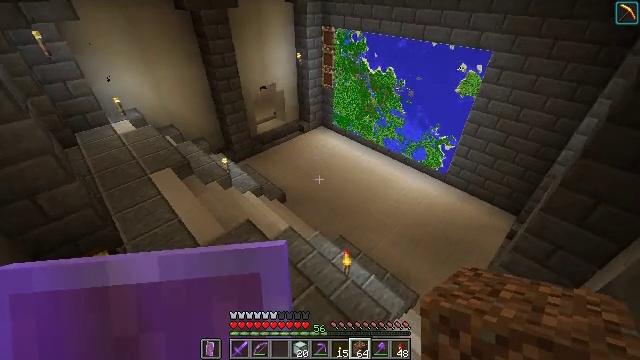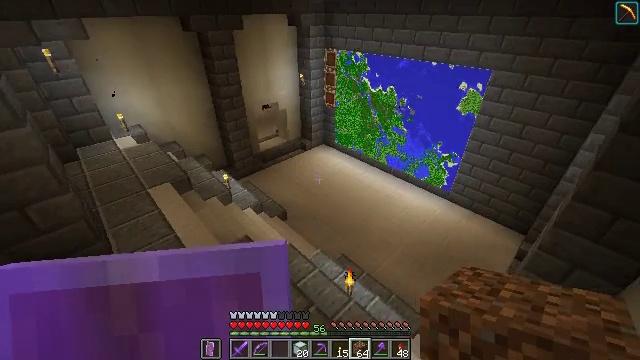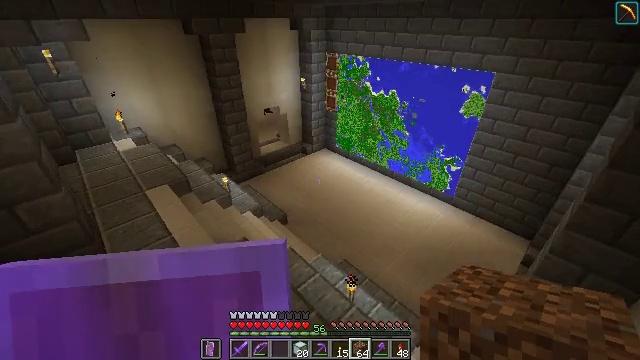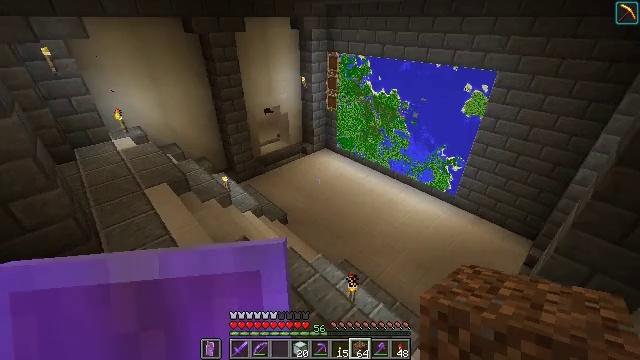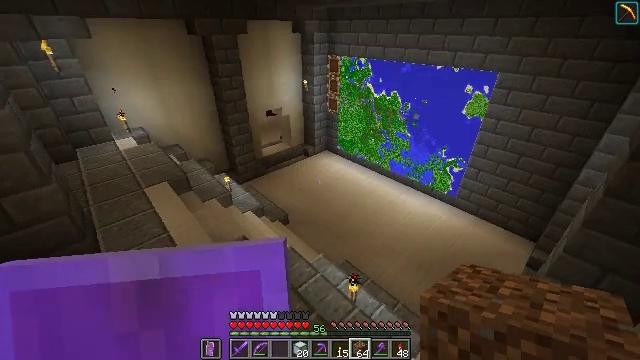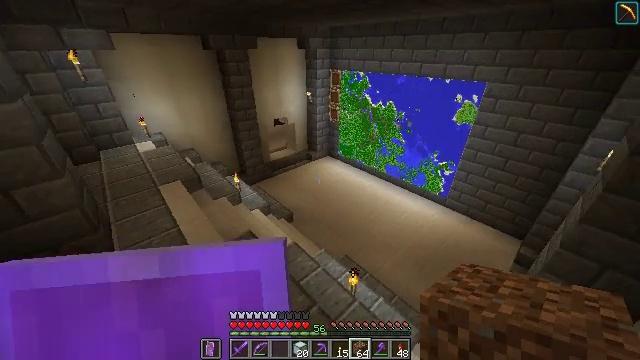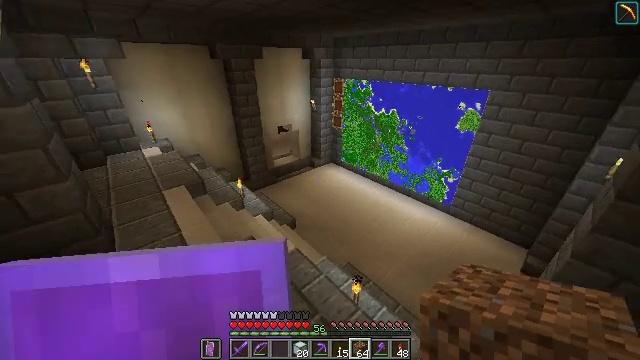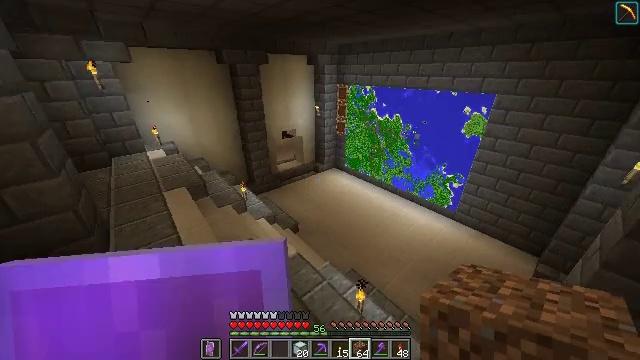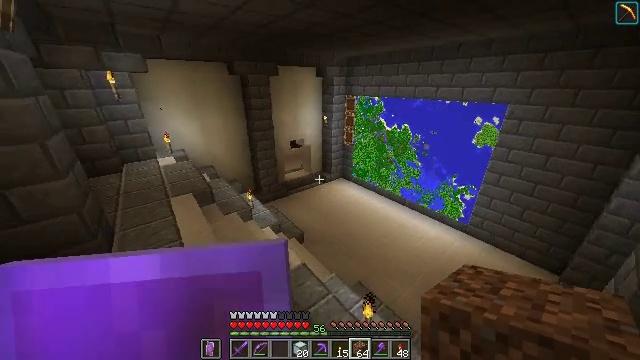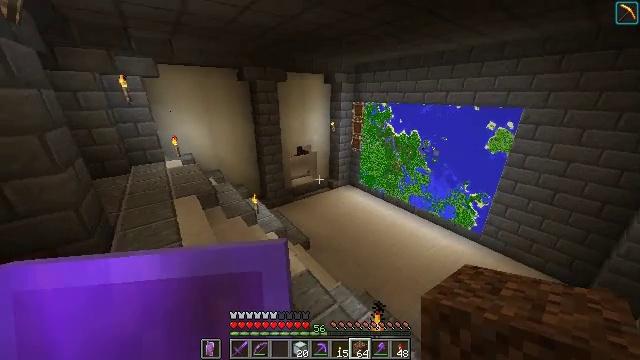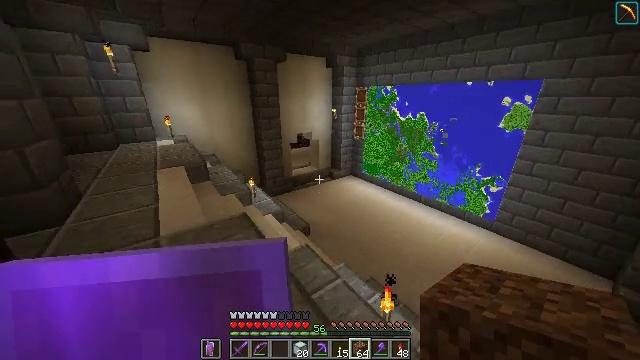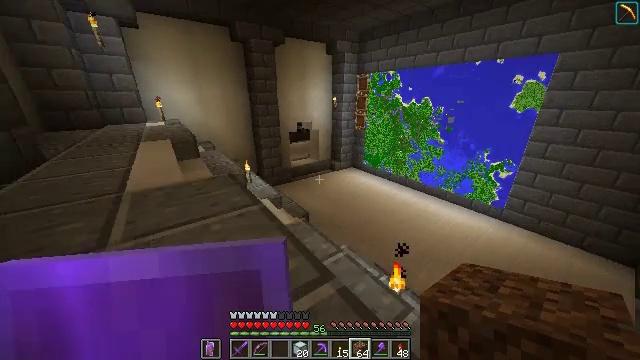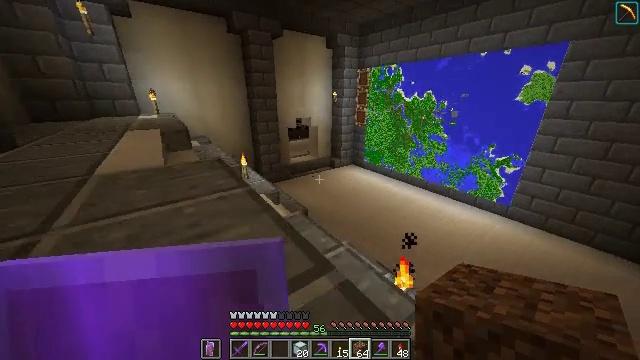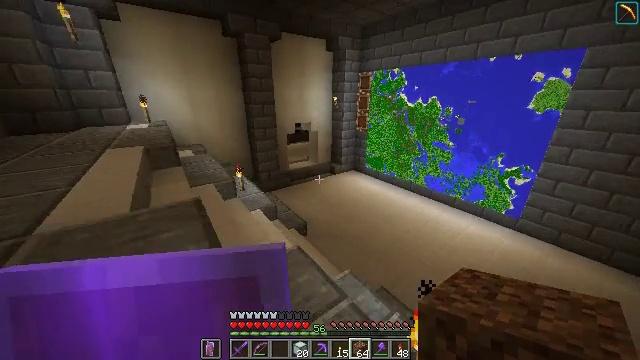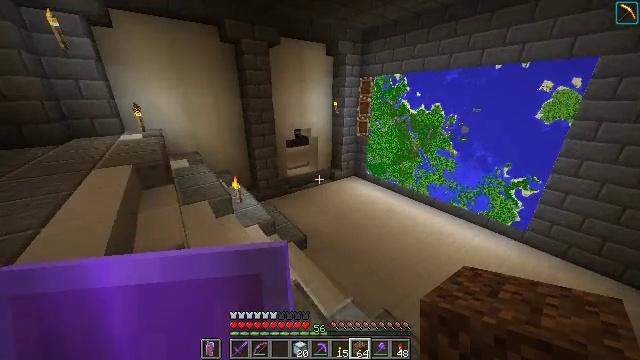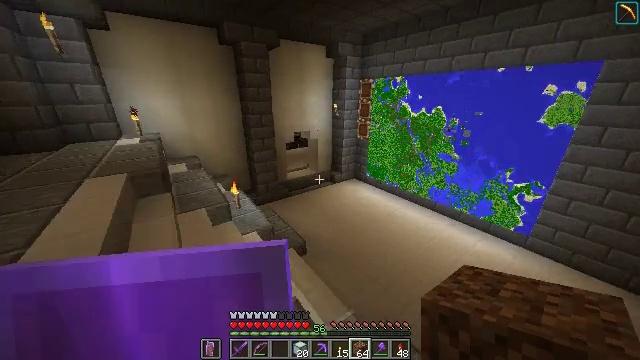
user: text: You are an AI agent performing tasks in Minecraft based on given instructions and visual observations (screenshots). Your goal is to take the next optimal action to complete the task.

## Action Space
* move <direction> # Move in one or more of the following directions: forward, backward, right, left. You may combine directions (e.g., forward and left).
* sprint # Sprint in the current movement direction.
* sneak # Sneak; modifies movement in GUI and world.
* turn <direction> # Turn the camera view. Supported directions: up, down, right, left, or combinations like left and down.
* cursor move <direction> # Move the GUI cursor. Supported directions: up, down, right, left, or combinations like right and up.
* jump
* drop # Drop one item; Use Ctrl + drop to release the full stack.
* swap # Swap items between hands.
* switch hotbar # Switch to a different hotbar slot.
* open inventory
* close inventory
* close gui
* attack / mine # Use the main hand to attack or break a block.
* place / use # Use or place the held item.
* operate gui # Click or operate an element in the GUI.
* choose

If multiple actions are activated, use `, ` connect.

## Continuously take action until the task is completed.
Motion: motion action
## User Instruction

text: Gather cactus by attacking it.
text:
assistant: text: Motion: move forward, turn up
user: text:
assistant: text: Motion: move forward, turn up
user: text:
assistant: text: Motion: move forward, sprint
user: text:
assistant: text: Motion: move forward, sprint
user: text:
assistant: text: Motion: move forward, sprint, turn up
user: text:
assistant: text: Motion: move forward, sprint, turn up
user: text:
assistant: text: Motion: move forward, sprint, turn left and up
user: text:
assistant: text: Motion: move forward, sprint, turn left and up
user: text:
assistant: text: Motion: move forward, sprint, turn left and up, jump
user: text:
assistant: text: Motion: move forward, sprint, jump
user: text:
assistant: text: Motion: move forward, sprint, jump
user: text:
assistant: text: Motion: move forward, sprint, jump
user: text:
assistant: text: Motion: move forward, sprint, jump
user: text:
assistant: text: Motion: move forward, sprint, jump
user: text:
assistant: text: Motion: move forward, sprint, jump
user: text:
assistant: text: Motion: move forward, sprint, jump
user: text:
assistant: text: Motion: move forward, sprint, jump
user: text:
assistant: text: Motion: move forward, sprint, jump
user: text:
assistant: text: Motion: move forward, sprint, jump
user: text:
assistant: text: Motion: move forward, sprint, jump
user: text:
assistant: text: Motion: move forward, sprint, jump
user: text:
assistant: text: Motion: move forward, sprint
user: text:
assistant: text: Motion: move forward, sprint, turn left and up
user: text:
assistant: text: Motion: move forward, sprint, turn left and up, jump
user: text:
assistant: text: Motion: move forward, sprint, jump
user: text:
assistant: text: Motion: move forward, sprint, jump
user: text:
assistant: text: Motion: move forward, sprint, jump
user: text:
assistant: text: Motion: move forward, sprint, turn up, jump
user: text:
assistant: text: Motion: move forward, sprint, turn up, jump
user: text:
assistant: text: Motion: move forward, sprint, jump